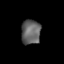
Tissue: lung
Cell type: T cells
Senescence score: 0.2256
Nuclear area (px): 466
Mean DAPI intensity: 98.826